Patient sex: F
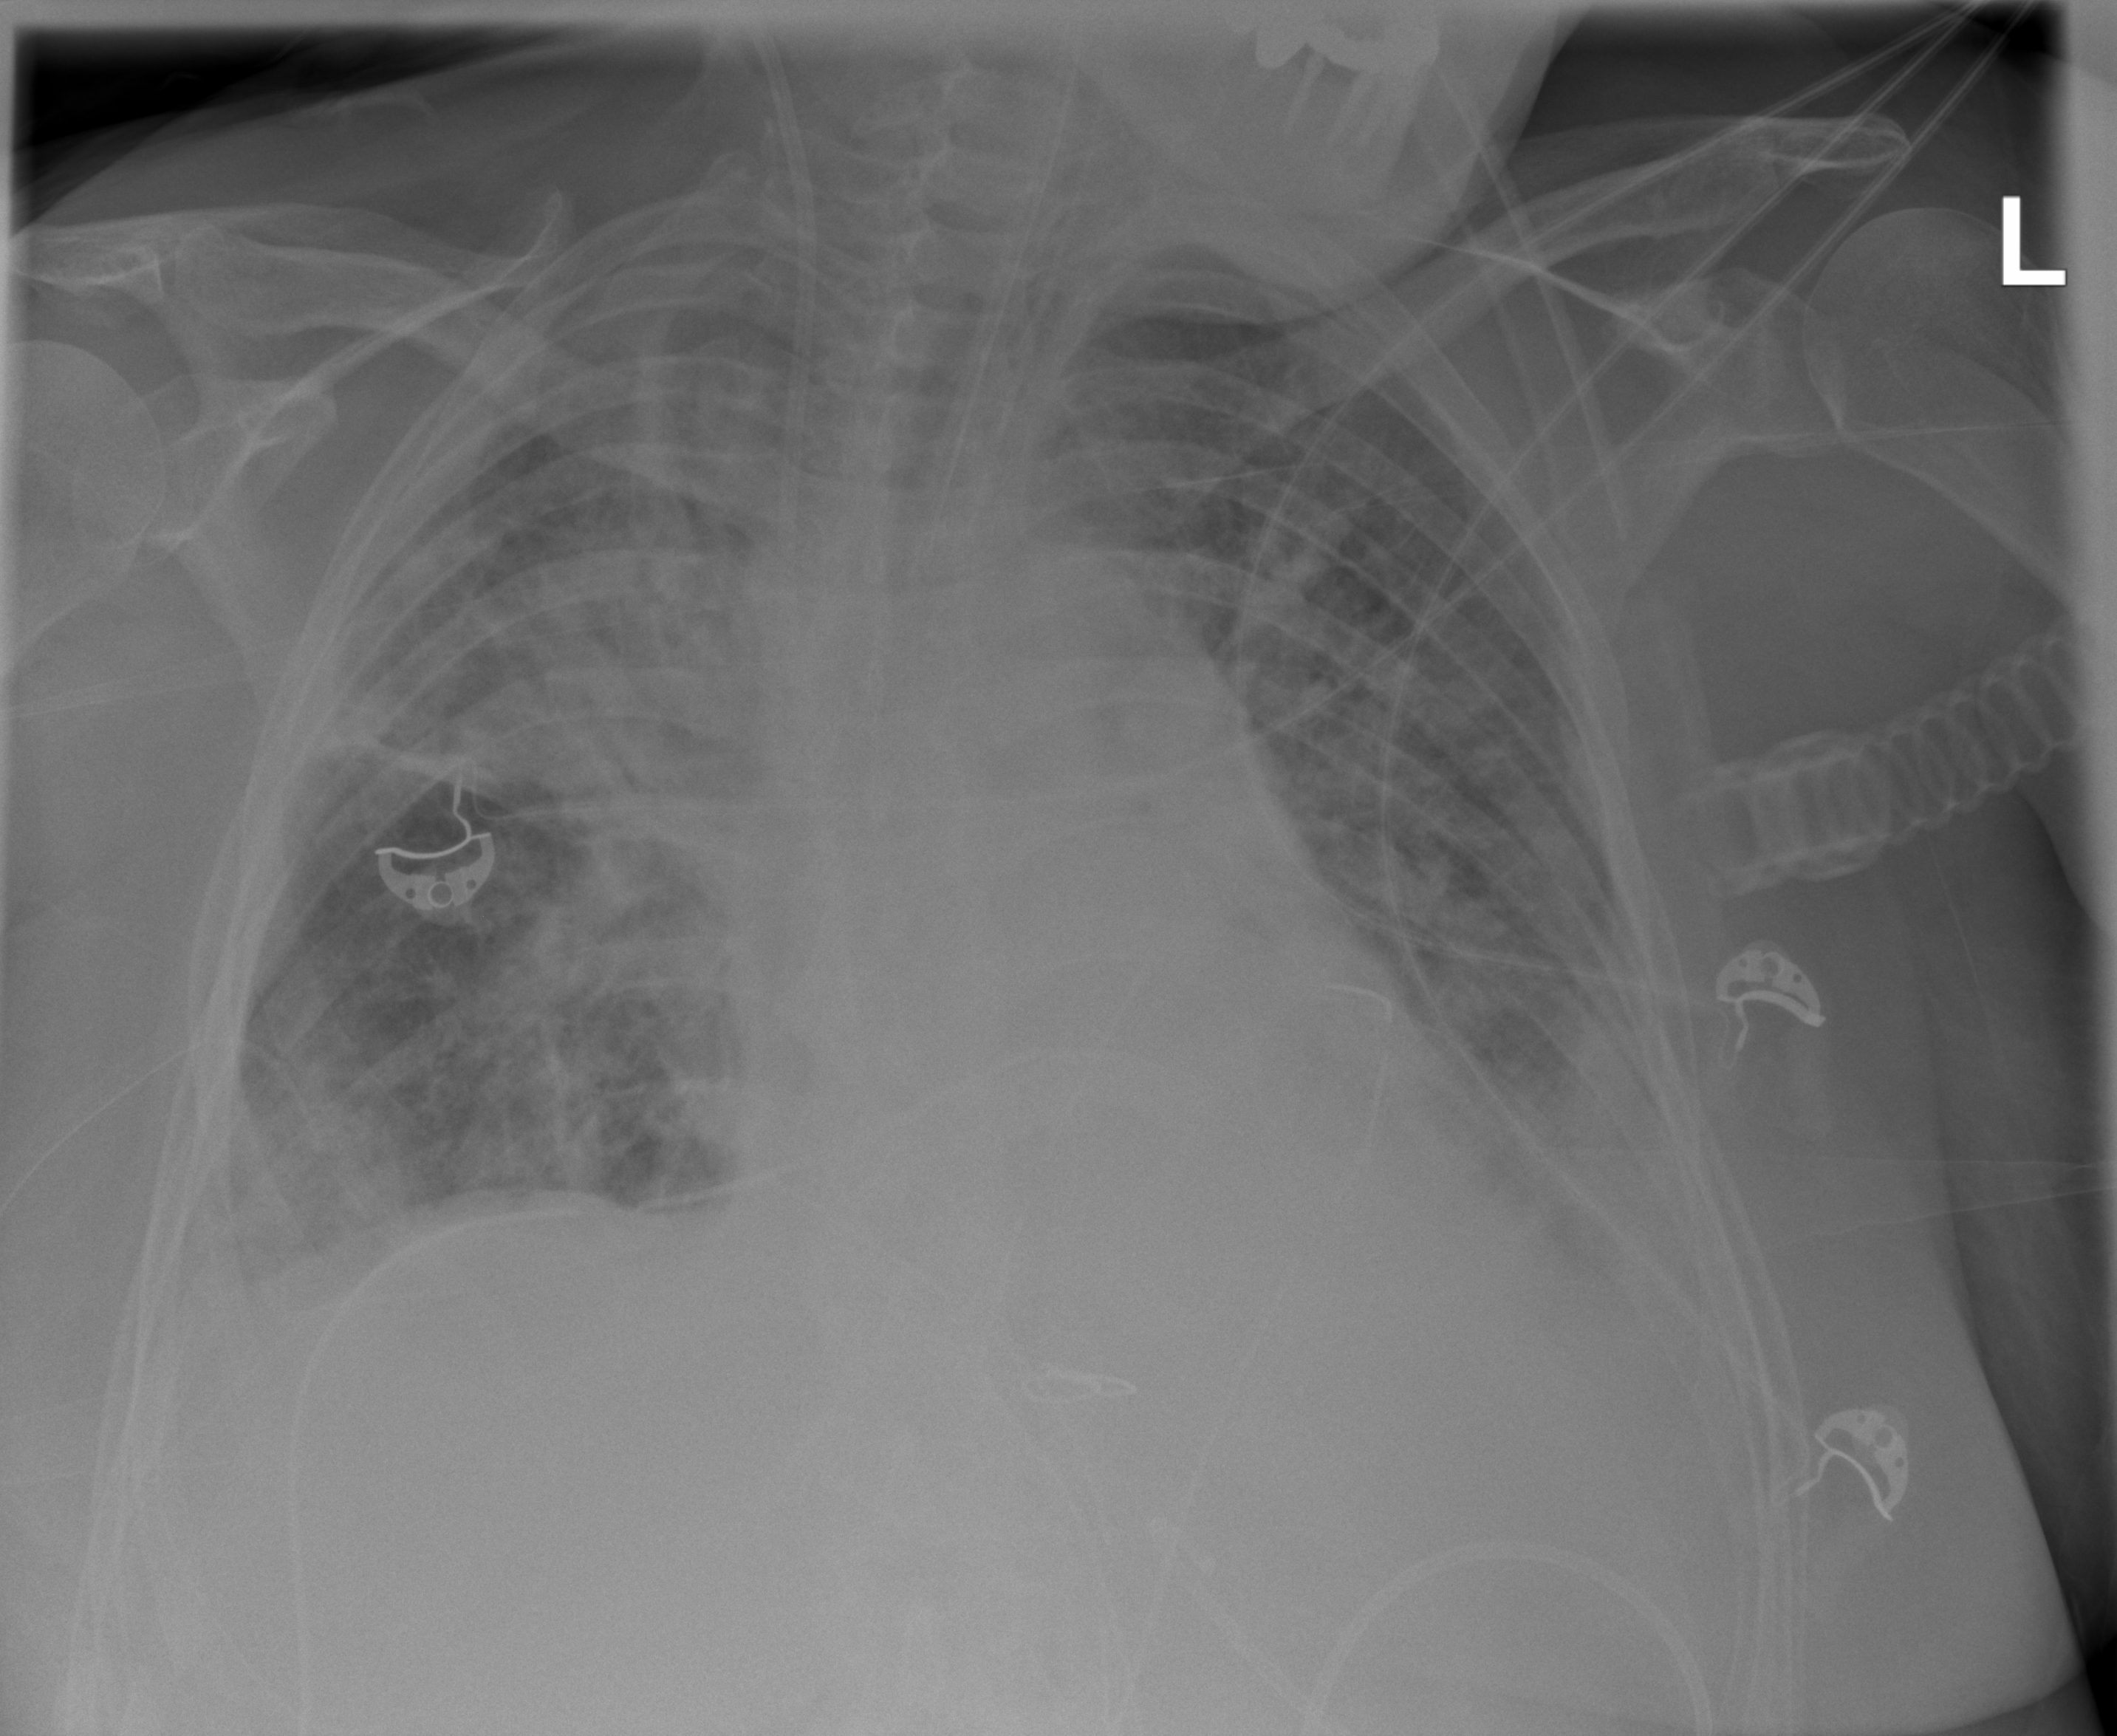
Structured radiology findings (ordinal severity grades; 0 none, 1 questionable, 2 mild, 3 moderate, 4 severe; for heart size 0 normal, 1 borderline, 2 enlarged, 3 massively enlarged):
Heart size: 2
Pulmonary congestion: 3
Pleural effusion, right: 2
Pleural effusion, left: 3
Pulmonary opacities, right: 3
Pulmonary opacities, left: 2
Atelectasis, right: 3
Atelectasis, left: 3